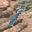
Label: 1